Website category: sports
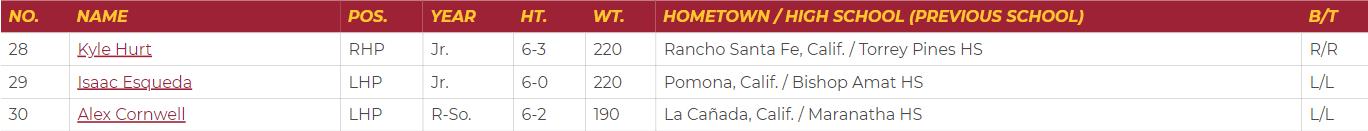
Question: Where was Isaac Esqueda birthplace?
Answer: Pomona, Calif.

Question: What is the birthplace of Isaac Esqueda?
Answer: Pomona, Calif.

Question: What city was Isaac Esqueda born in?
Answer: Pomona, Calif.

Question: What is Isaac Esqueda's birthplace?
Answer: Pomona, Calif.

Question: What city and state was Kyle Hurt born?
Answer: Rancho Santa Fe, Calif.

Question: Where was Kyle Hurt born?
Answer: Rancho Santa Fe, Calif.

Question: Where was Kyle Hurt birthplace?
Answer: Rancho Santa Fe, Calif.

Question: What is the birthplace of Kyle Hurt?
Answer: Rancho Santa Fe, Calif.

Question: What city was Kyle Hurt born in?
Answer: Rancho Santa Fe, Calif.

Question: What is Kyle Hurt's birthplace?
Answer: Rancho Santa Fe, Calif.

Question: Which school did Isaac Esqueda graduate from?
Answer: Bishop Amat HS

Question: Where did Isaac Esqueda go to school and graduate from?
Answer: Bishop Amat HS

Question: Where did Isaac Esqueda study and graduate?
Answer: Bishop Amat HS

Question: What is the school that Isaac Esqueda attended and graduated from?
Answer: Bishop Amat HS

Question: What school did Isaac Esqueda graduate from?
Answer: Bishop Amat HS

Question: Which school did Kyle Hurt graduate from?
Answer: Torrey Pines HS

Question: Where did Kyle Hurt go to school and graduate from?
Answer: Torrey Pines HS

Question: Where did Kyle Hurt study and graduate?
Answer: Torrey Pines HS

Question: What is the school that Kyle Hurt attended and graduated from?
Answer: Torrey Pines HS

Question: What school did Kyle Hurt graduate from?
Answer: Torrey Pines HS

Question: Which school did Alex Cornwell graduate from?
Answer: Maranatha HS

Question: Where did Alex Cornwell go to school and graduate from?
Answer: Maranatha HS

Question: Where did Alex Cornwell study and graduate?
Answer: Maranatha HS

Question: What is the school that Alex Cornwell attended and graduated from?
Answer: Maranatha HS

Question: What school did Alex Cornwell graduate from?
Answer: Maranatha HS